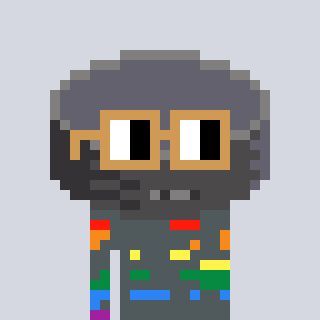
a pixel art character with square brown glasses, a hockey puck-shaped head and a bege-colored body on a cool background